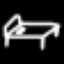
Label: bed